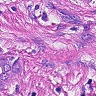
Metastatic tissue present: yes